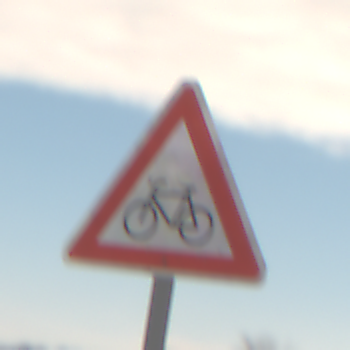
Verkehrszeichen: RadverkehrRechts
Umgebung: Outdoor, Nature
Tageszeit: MorningAfternoon
Wetter: Overcast
Licht: Natural
Jahreszeit: Winter
Kontrast: LowContrast